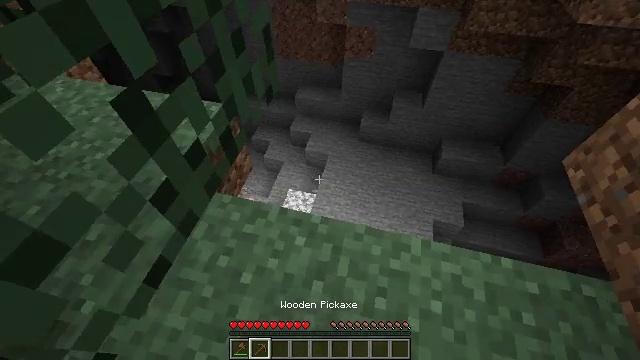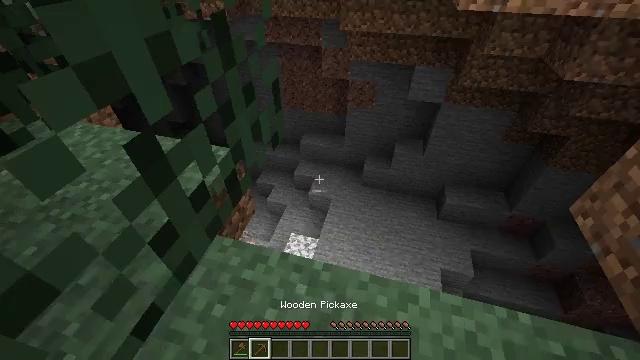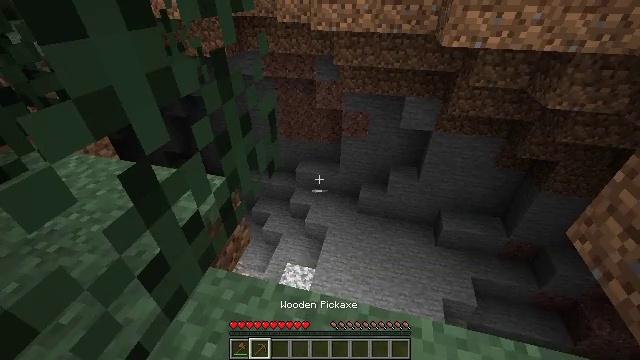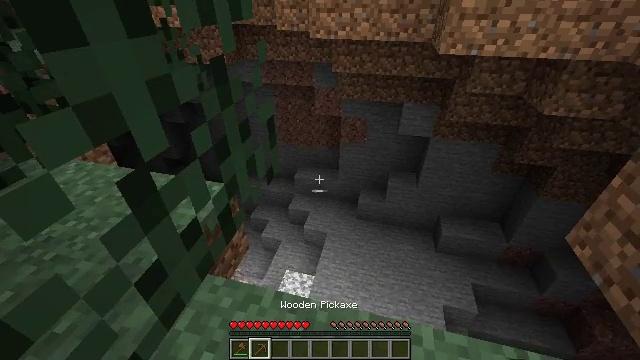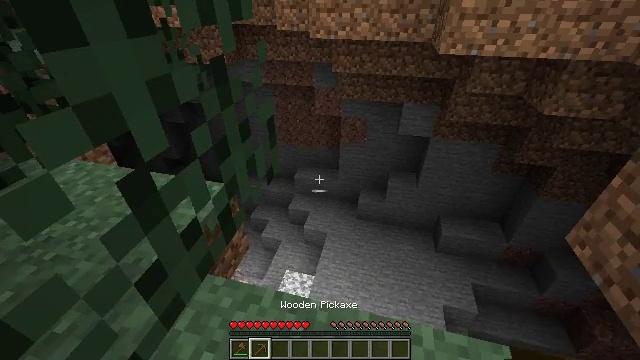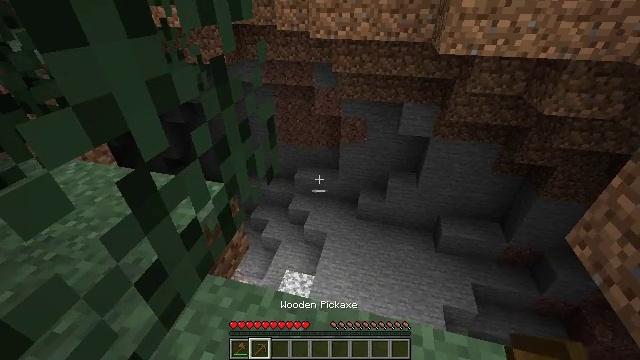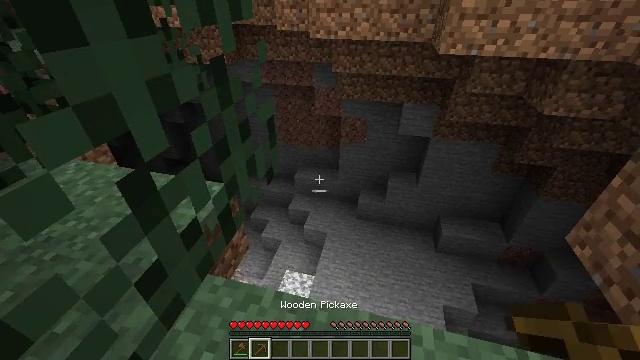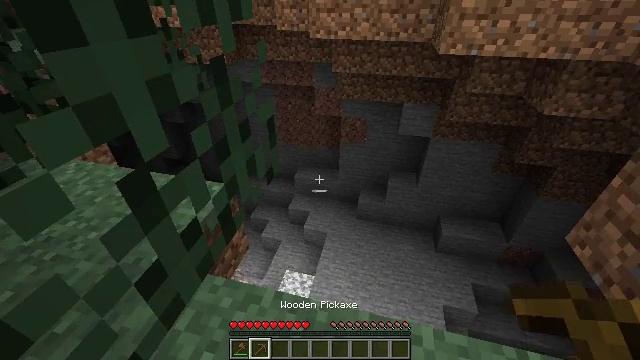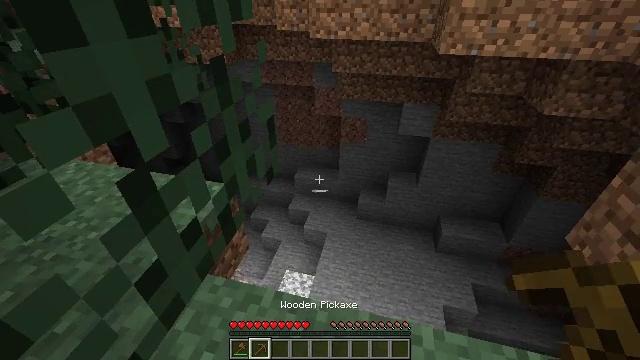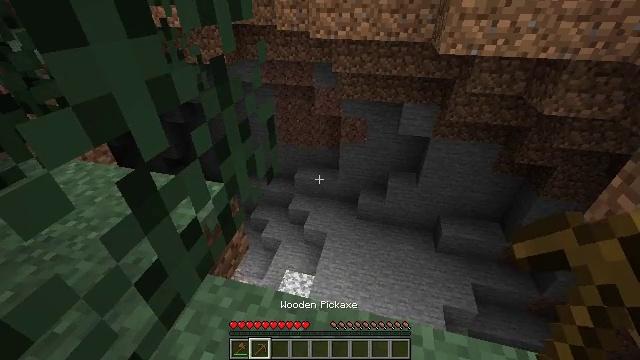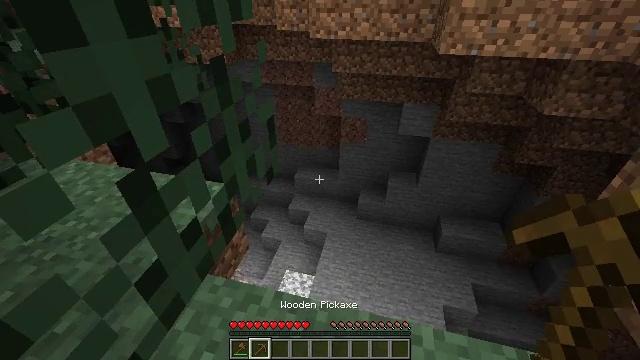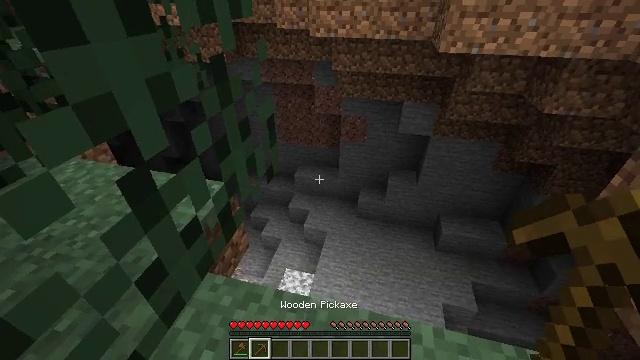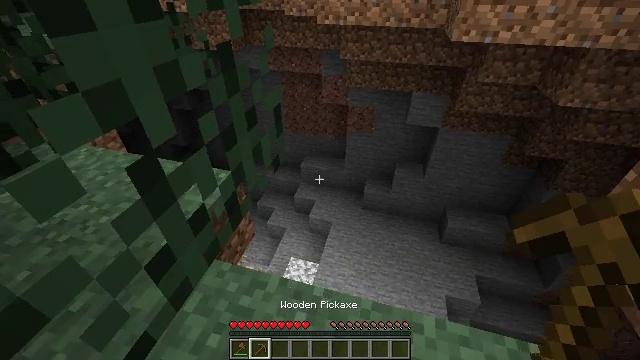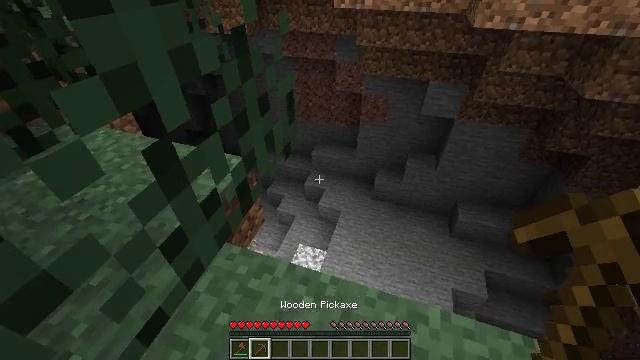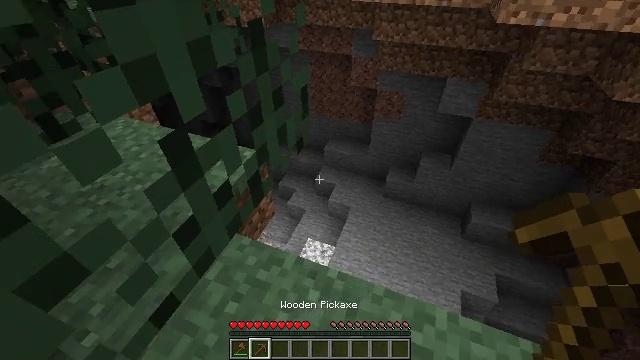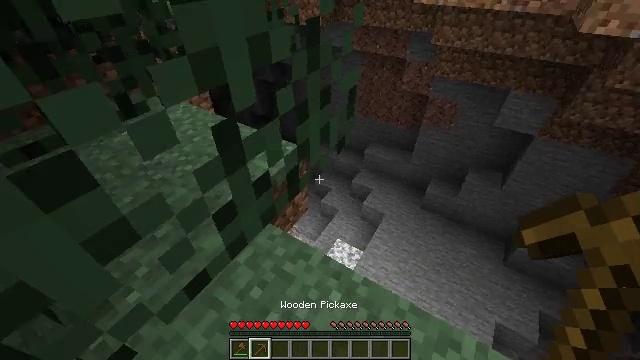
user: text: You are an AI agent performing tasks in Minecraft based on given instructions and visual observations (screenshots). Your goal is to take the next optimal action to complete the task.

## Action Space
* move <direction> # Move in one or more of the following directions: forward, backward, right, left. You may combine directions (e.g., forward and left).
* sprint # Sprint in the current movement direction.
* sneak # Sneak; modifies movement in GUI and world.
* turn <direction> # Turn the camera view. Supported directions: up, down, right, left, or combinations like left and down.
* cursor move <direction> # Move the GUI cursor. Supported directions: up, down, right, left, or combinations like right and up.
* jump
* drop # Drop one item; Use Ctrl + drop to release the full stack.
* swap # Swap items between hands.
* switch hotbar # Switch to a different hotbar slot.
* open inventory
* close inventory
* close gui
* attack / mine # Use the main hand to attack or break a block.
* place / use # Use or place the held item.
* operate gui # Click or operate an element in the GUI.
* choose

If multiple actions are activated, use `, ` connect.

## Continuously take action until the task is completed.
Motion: motion action
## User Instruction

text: Destroy the spruce leaves to get sticks and saplings.
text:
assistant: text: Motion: turn left and up
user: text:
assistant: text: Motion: turn right and up
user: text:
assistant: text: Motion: turn up
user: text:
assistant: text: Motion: no_op
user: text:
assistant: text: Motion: no_op
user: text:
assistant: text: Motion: no_op
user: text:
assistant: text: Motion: no_op
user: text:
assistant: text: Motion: no_op
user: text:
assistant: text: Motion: no_op
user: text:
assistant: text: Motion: no_op
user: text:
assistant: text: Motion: no_op
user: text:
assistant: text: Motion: turn left and down
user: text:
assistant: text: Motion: turn left and down
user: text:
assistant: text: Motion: turn left and down
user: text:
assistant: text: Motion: turn left
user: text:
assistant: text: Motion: turn left
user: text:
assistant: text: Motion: turn left
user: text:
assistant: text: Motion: no_op
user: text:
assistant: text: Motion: no_op
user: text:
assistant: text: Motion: no_op
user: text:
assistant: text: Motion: attack / mine
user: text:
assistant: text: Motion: attack / mine
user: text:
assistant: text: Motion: attack / mine
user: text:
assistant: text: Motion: attack / mine
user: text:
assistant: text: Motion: attack / mine
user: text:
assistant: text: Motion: attack / mine
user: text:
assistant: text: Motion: attack / mine
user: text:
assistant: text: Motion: attack / mine
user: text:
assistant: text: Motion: attack / mine
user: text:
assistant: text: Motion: turn left